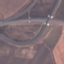
Land use / land cover class: Highway